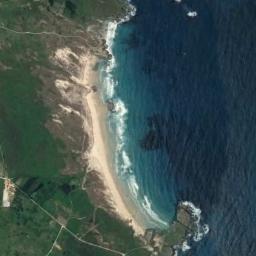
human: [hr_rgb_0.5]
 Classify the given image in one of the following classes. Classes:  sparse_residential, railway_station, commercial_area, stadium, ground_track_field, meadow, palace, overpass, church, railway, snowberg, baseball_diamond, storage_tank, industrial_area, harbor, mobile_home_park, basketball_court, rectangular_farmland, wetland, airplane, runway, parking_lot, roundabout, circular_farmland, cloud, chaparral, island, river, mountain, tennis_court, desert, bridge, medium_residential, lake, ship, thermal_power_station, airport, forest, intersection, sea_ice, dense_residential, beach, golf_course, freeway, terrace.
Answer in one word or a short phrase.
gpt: beach